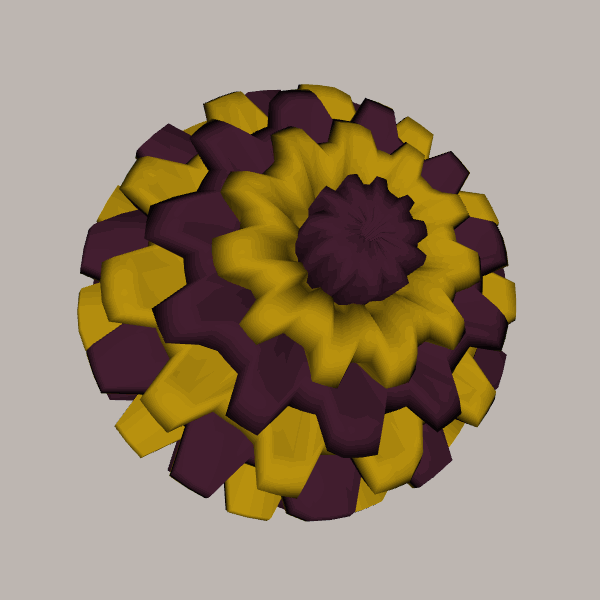
Background: light